Interaction volume radius: 5 \u00c5
Interaction volume height: 10 \u00c5
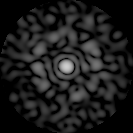
Disorder parameter: 0.8513